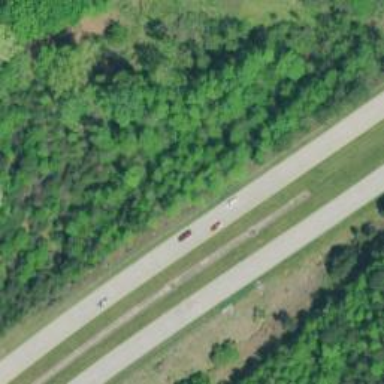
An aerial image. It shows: Primary highway with expressway characteristics.